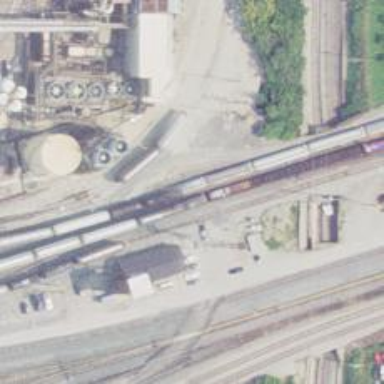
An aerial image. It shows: Railway yard in service.